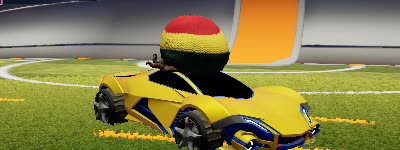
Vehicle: werewolf